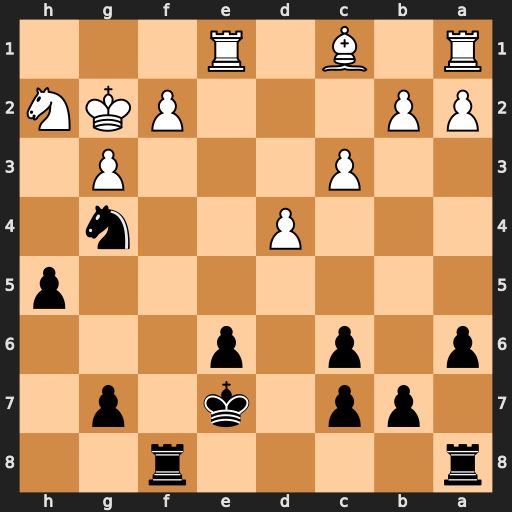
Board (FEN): r4r2/1pp1k1p1/p1p1p3/7p/3P2n1/2P3P1/PP3PKN/R1B1R3
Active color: b
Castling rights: -
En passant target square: -
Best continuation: Rxf2+ Kg1 Rxh2